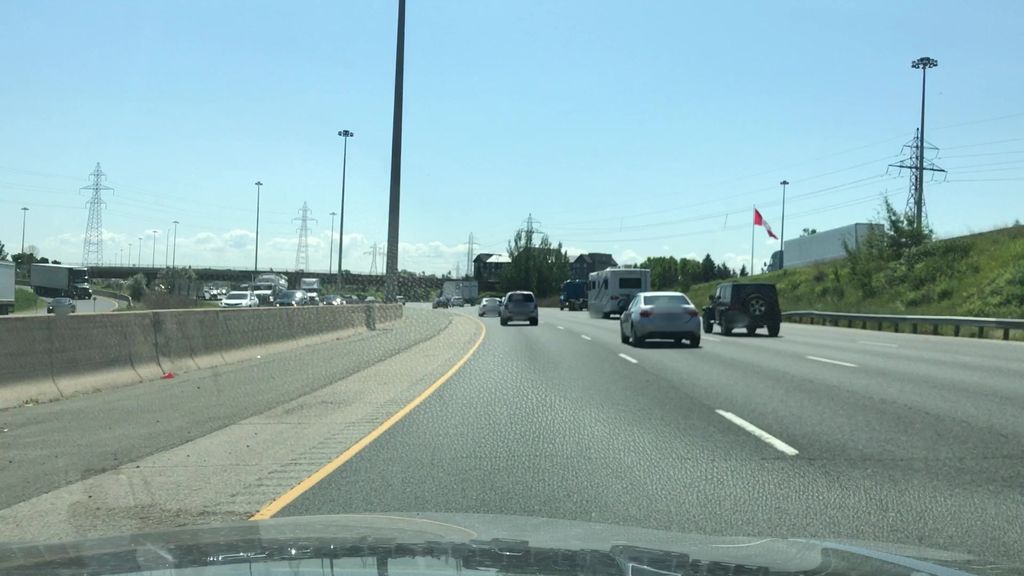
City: hamilton